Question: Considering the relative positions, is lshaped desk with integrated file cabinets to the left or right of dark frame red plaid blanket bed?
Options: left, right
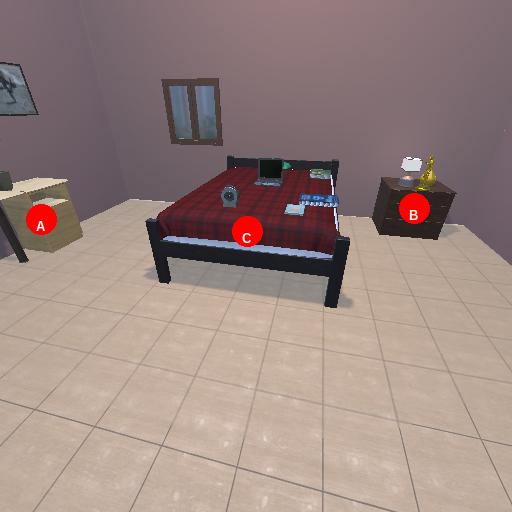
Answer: left